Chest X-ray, AP view. Patient: 69 years old, sex F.
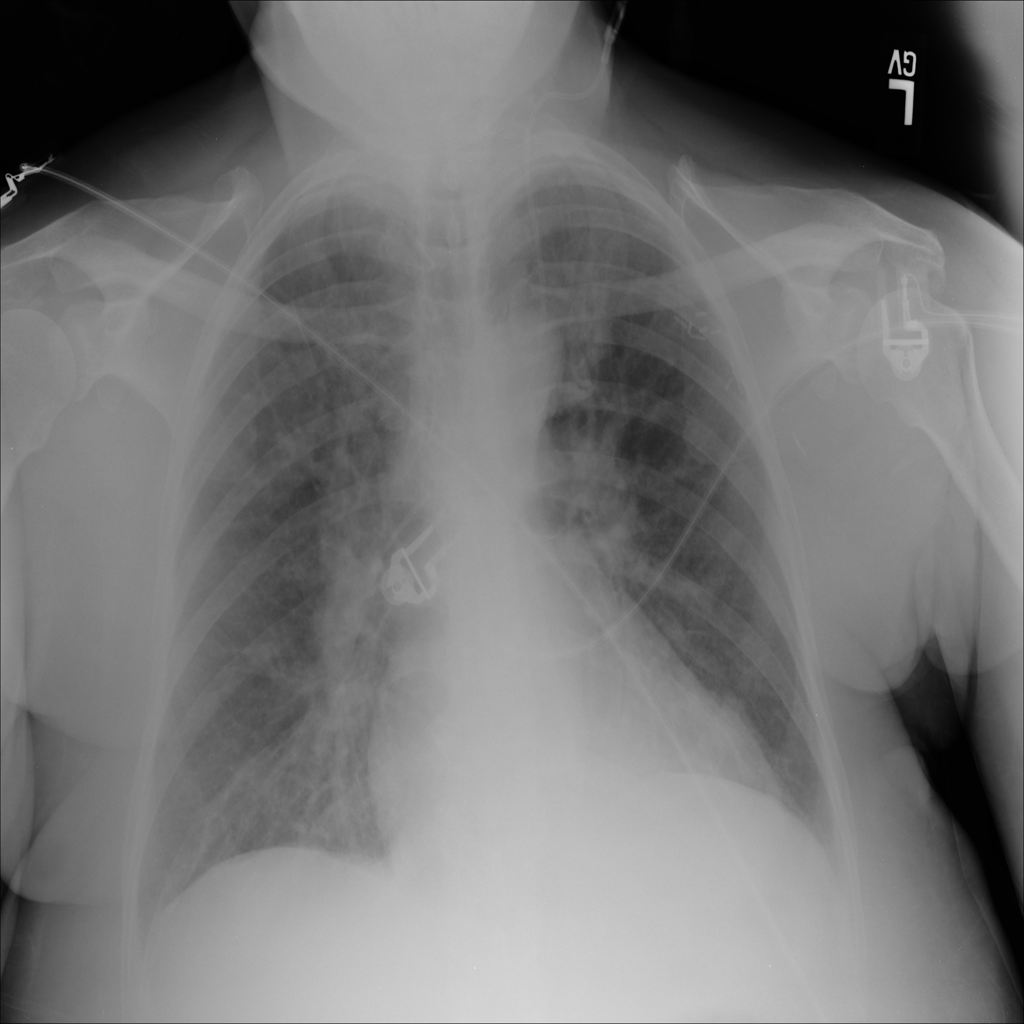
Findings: Consolidation